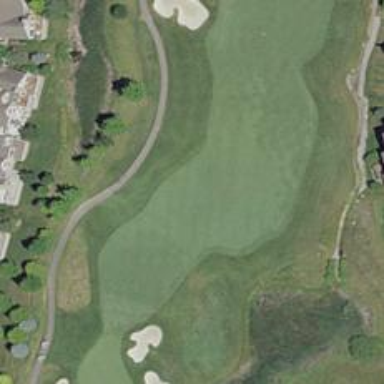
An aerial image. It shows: View of golf hole.